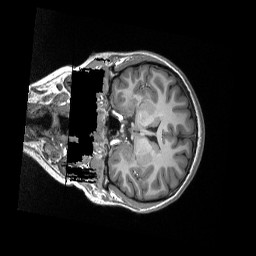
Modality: T1w
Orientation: coronal
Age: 20
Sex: female
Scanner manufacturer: siemens
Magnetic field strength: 3 T
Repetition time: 2.3 s
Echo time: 0.00298 s